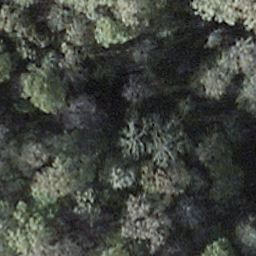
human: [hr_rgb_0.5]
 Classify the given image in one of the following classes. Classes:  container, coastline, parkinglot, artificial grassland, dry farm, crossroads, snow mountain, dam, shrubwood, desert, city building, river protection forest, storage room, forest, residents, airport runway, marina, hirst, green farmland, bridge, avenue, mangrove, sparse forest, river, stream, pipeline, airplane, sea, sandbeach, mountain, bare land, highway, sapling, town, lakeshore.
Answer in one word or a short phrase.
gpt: shrubwood